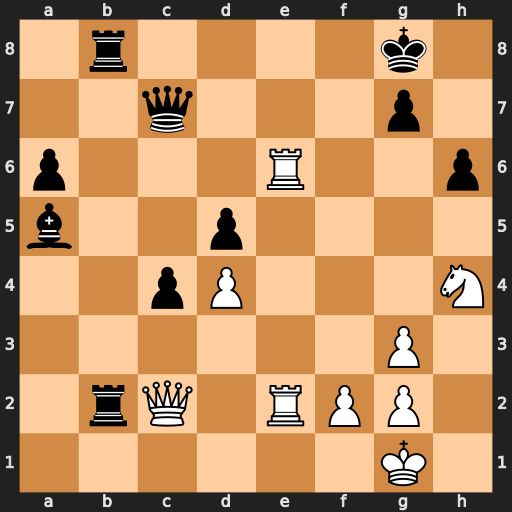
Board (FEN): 1r4k1/2q3p1/p3R2p/b2p4/2pP3N/6P1/1rQ1RPP1/6K1
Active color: w
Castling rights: -
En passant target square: -
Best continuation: Re8+ Rxe8 Rxe8+ Kf7 Qg6#